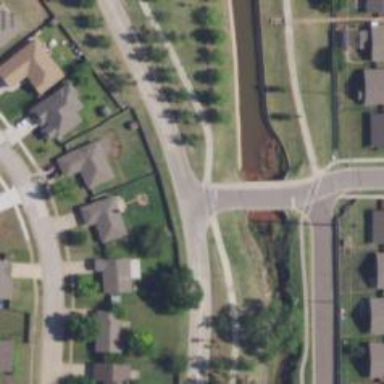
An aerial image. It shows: Road with stop sign.